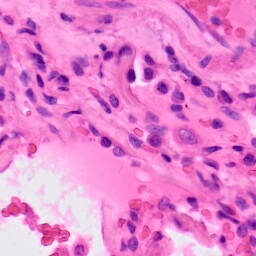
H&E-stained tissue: Lung